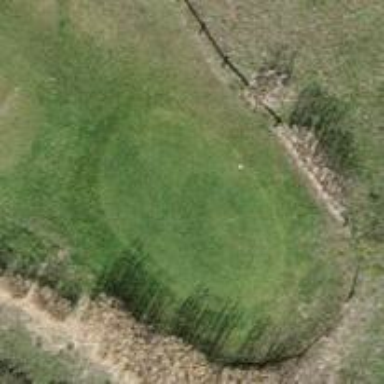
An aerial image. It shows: Golf tee.